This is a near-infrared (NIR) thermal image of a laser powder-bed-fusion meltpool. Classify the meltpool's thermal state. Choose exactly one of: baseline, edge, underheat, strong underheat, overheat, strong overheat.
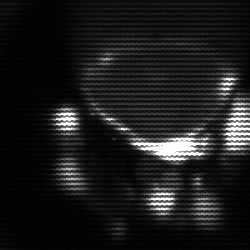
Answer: edge